Question: I have to open camera in my app in small region of screen ,but not getting how to implement it,because camera opens on full screen genreally.

The camera should be open in uiimage view region,Plz guide me how to achieve this.Thanks.
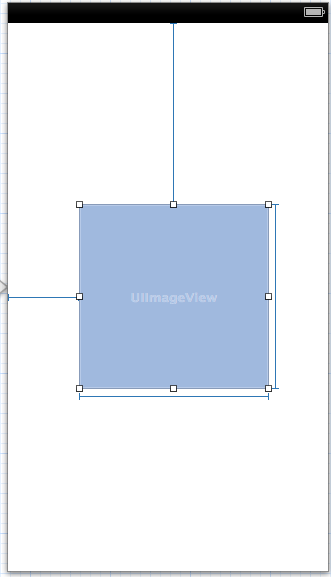
Answer: You should take a look at <URL> sample project provided by Apple. It has all the features you need for your task. Good Luck!